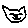
Label: cat